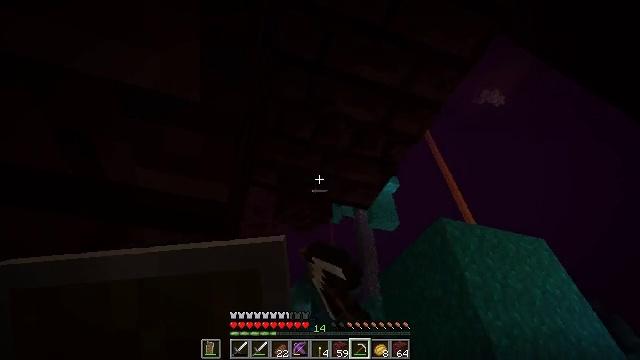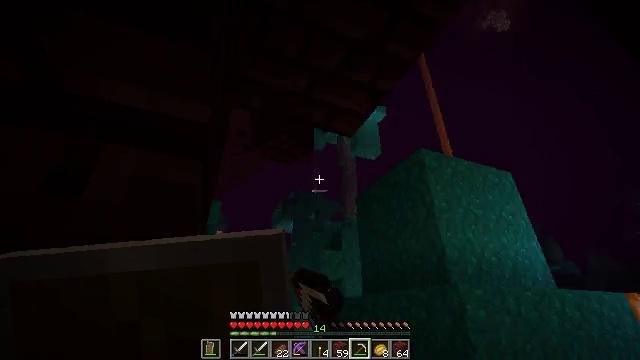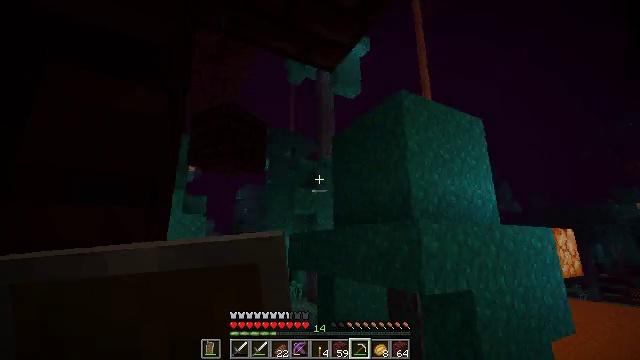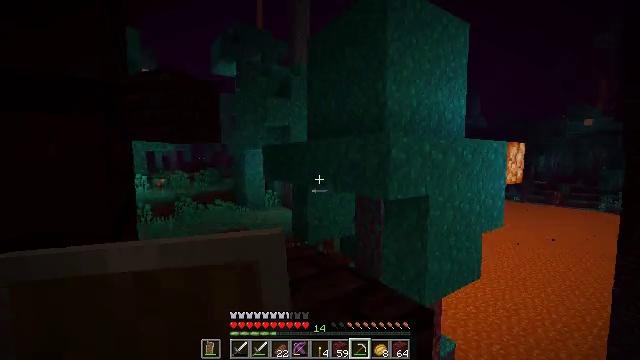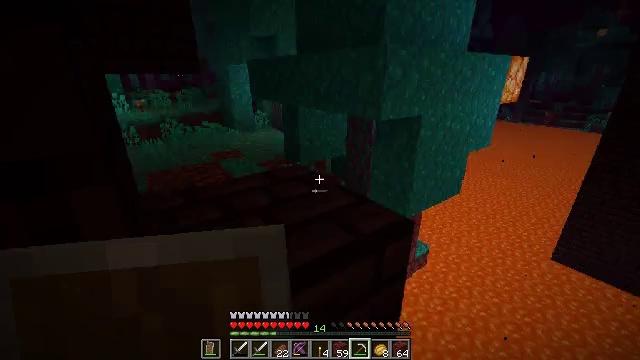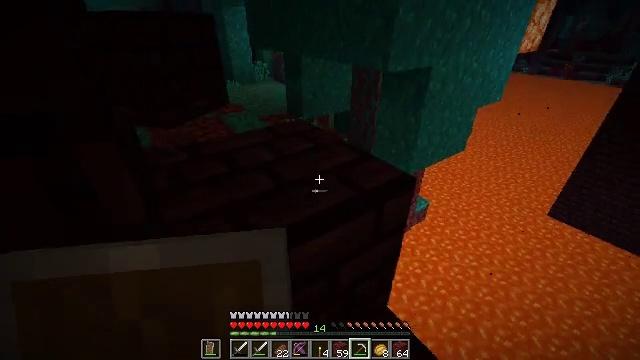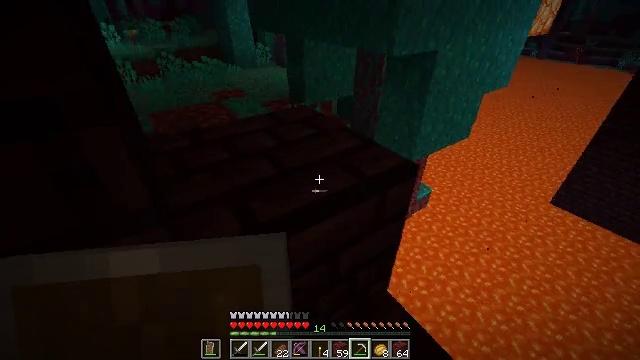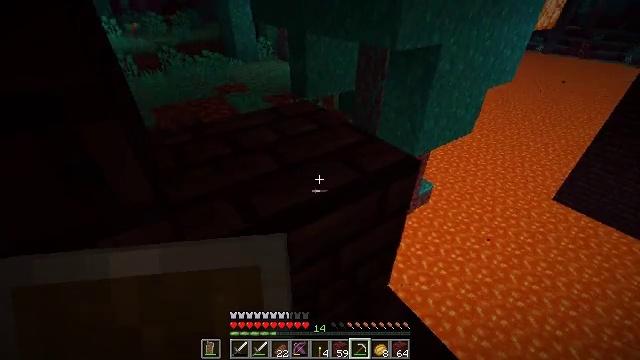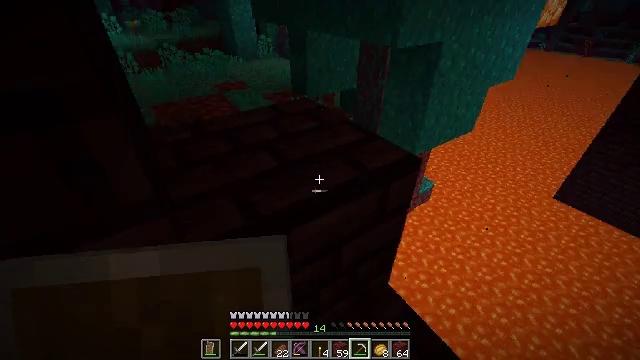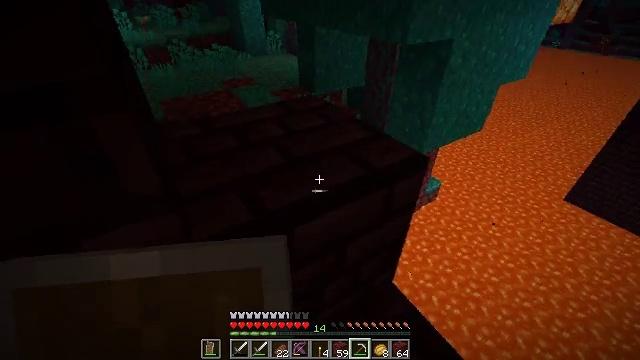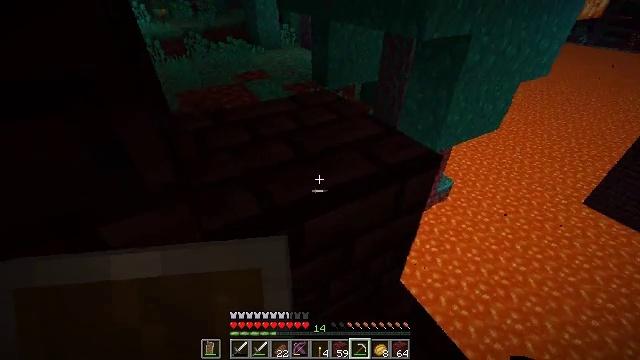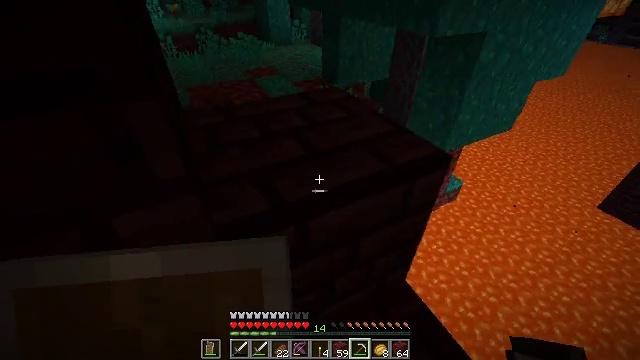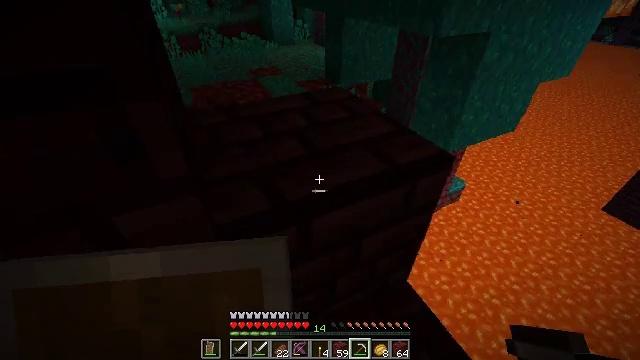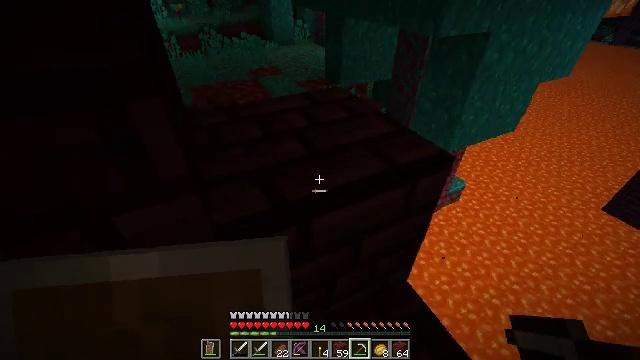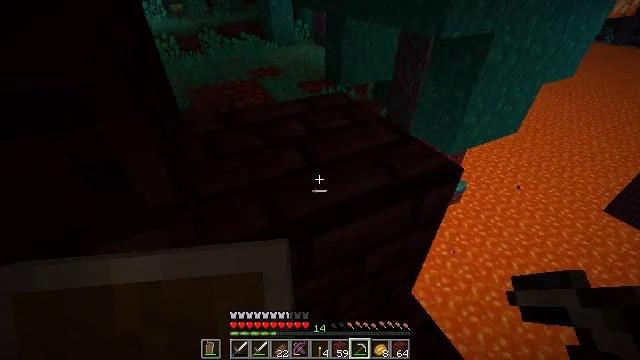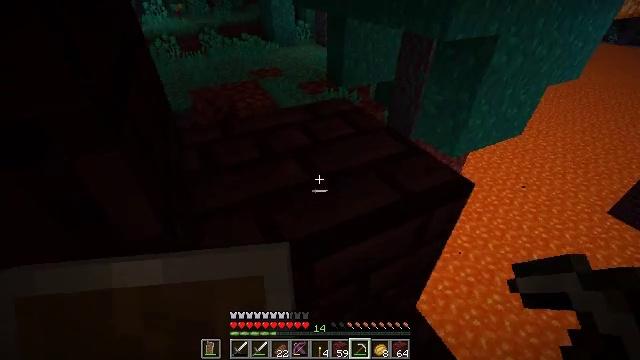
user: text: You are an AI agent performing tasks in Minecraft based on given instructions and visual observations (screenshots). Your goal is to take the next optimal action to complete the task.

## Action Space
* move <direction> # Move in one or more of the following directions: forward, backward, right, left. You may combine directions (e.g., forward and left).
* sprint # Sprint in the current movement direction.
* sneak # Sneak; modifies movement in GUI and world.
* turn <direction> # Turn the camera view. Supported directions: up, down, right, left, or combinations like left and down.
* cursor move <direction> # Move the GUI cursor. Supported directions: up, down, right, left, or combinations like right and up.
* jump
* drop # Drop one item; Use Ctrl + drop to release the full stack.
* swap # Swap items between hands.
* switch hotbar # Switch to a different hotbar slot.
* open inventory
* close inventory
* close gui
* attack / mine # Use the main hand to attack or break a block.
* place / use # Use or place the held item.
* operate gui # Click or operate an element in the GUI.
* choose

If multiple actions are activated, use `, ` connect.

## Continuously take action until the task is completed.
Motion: motion action
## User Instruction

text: Break the nether bricks in a fortress.
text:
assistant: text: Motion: turn right and down
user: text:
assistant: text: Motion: turn right and down
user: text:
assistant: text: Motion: turn right and down
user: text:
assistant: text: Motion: turn right and down
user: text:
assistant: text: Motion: turn down
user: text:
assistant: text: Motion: turn down
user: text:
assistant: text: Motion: turn down
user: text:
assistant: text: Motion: no_op
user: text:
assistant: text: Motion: turn left
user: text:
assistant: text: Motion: turn left and down
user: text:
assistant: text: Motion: turn left
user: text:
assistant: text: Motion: no_op
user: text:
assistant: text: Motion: no_op
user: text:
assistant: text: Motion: move forward
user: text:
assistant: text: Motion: move forward
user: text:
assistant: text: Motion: move forward, turn left
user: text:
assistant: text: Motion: turn left
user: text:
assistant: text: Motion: turn left
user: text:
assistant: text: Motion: no_op
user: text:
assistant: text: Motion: turn left
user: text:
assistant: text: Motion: no_op
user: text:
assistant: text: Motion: no_op
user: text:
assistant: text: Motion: no_op
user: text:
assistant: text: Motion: move forward
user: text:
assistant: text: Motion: move forward, jump
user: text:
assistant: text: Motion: move forward, jump
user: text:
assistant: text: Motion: move forward, turn left, jump
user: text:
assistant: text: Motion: move forward, turn left, jump
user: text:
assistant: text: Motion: move forward, turn left
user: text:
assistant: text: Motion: move forward, turn left and up